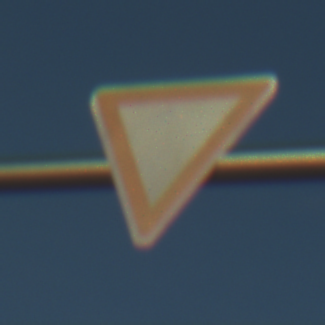
Verkehrszeichen: VorfahrtGewaehren
Umgebung: Outdoor, Suburban
Tageszeit: MorningAfternoon
Wetter: PartlyCloudy
Licht: Natural
Jahreszeit: NotSpecified
Kontrast: HighContrast